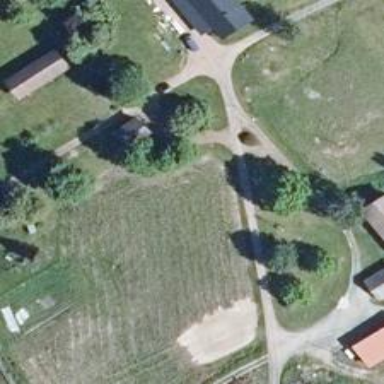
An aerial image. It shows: Driveway leading to service road.